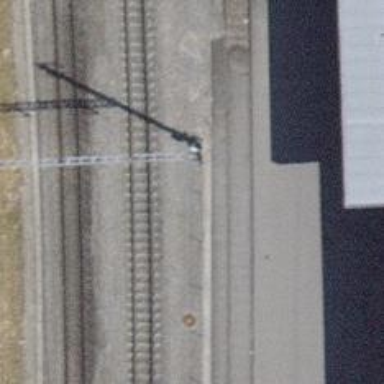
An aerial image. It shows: Narrow-gauge railway track with electrified contact line. The railway has one track.